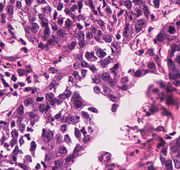
Tumor epithelial tissue: yes
Tumor-associated stroma tissue: no
Normal tissue: no